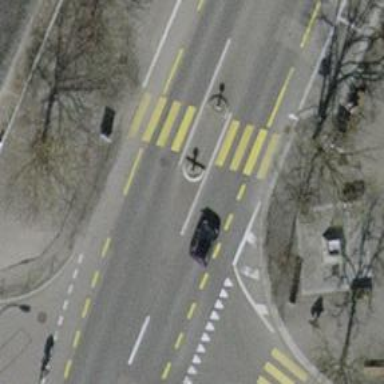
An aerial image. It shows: Uncontrolled crossing with pedestrian island.